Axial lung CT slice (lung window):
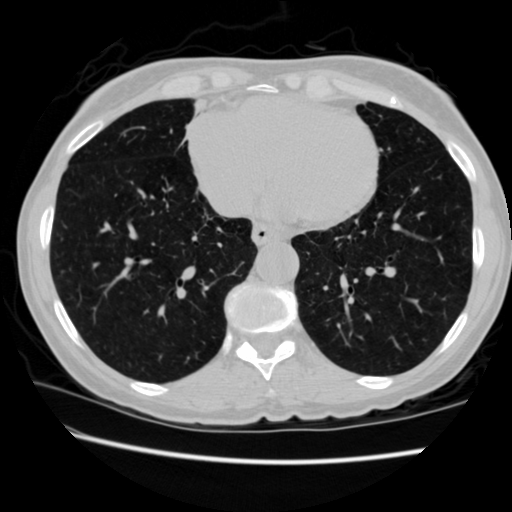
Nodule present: no